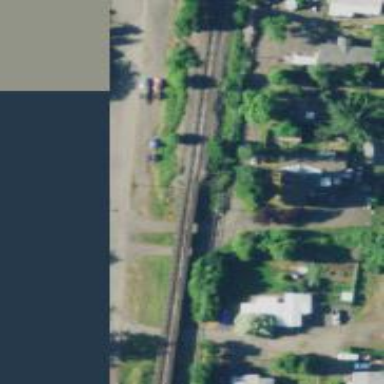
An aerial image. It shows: Viaduct bridge over railway tracks.